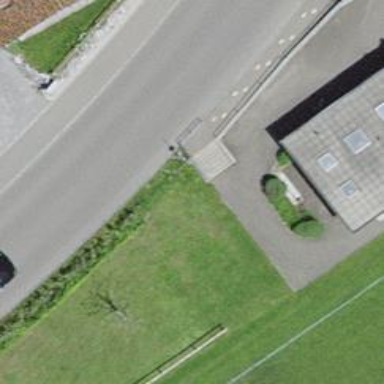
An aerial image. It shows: Road with steps.